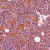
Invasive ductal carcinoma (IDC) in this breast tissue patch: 0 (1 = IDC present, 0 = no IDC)